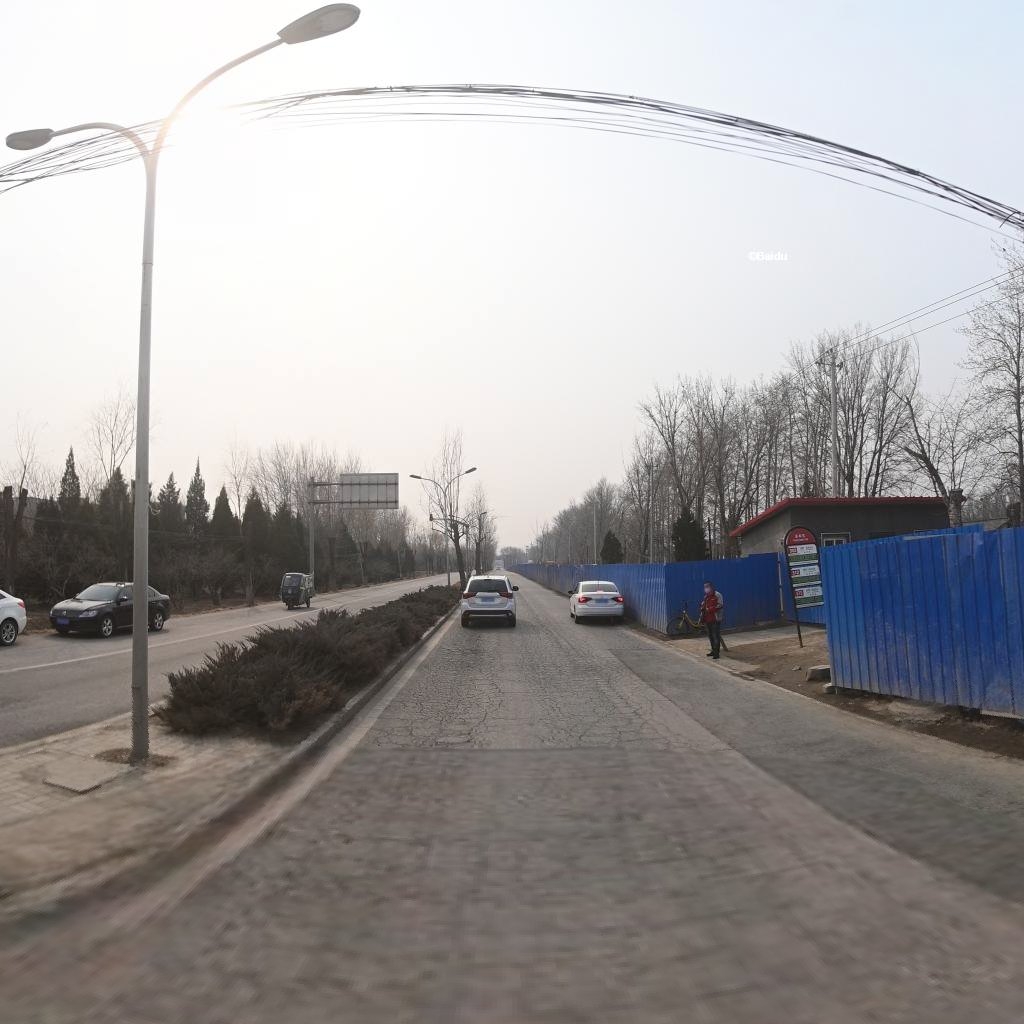
Region: Haidian
Road damage annotations: alligator crack